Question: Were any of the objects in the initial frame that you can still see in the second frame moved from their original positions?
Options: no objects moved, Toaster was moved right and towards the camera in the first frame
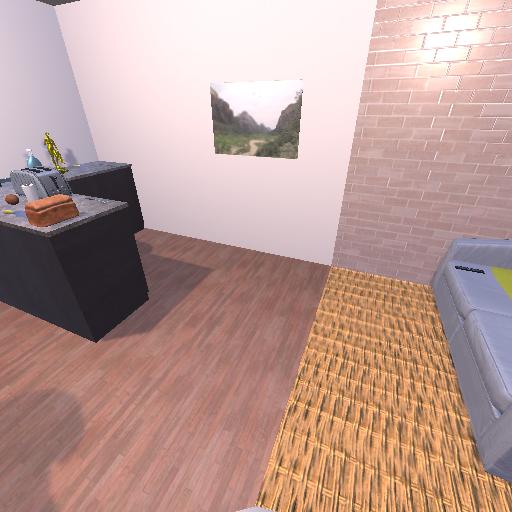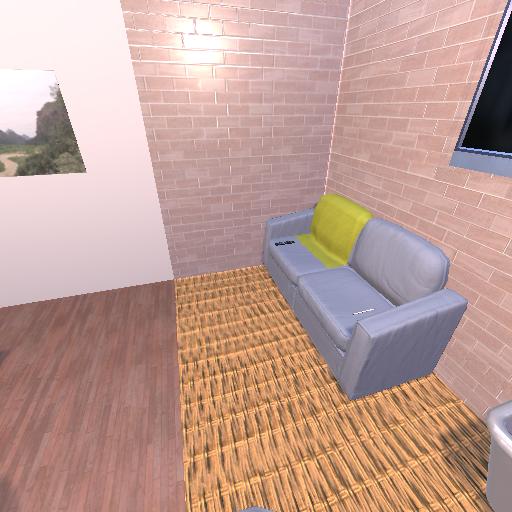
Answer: no objects moved